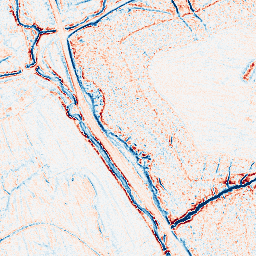
Category: edge_preserving
Decomposition family: anisotropic_diffusion
Decomposition parameters: iterations: 10
kappa: 50
gamma: 0.1
Upsampling method: cubic_catmull_rom
Upsampling parameters: scale: 8
Upsampling scale: 8